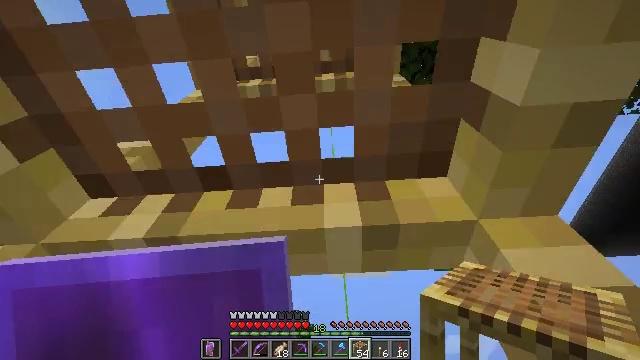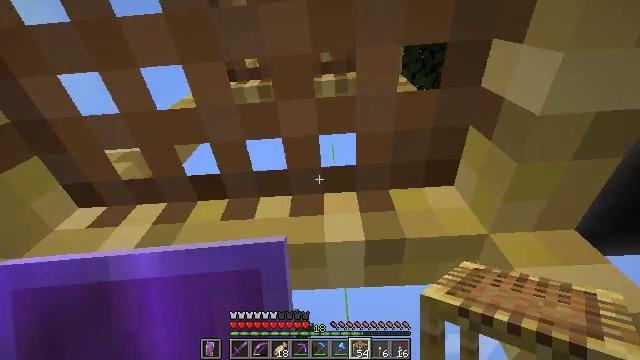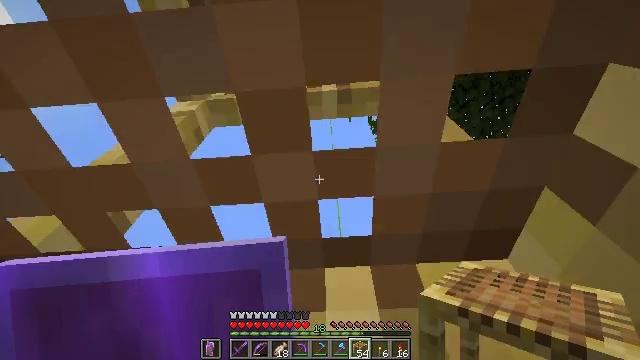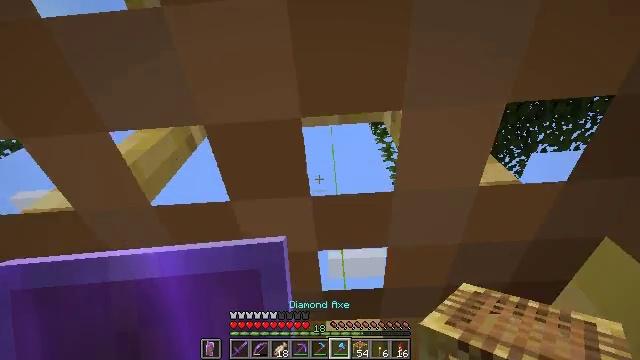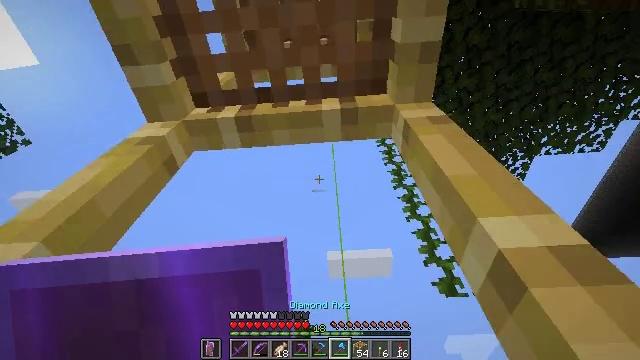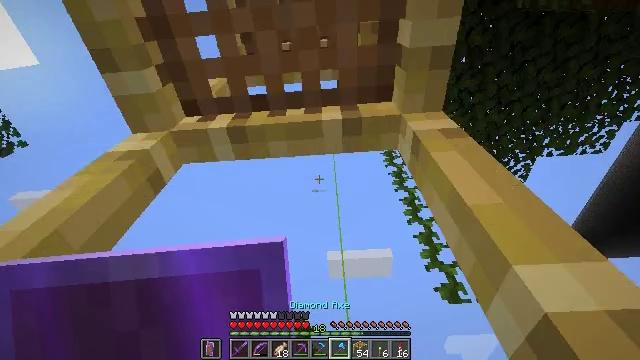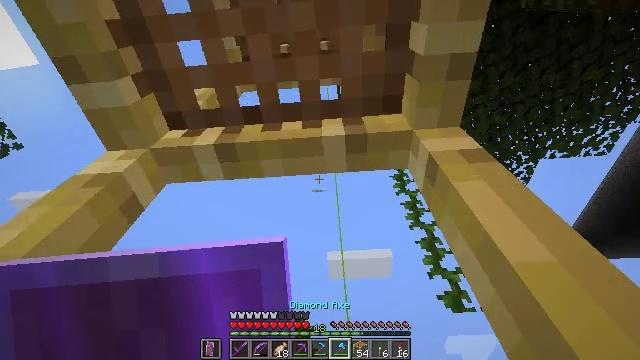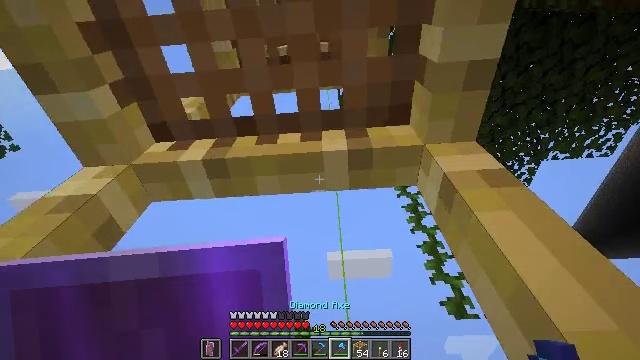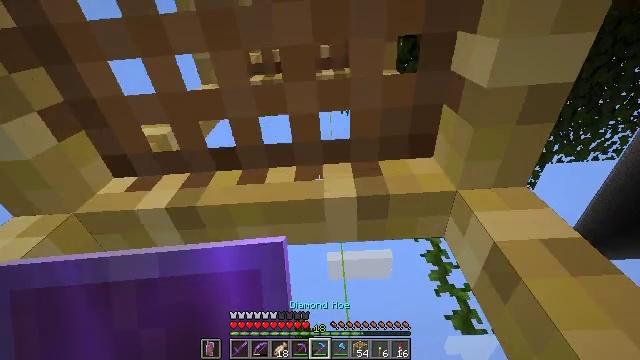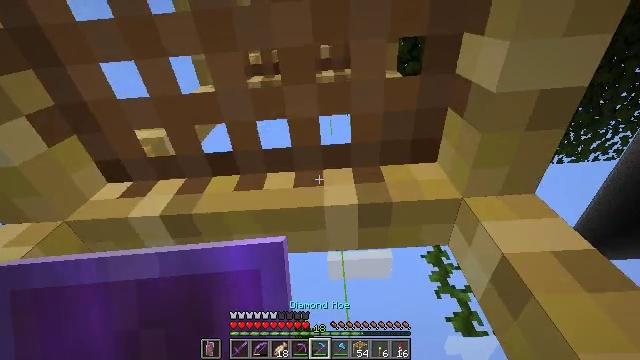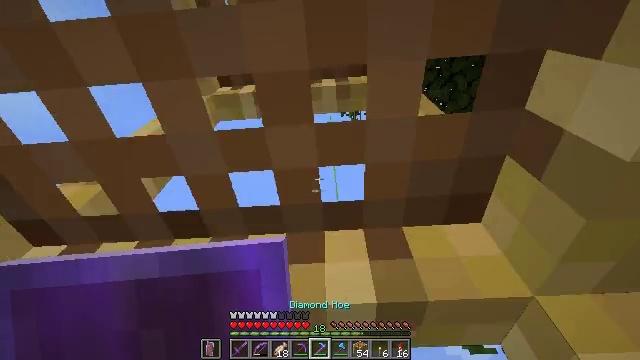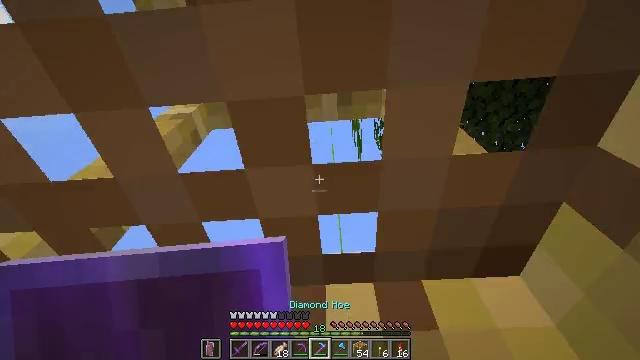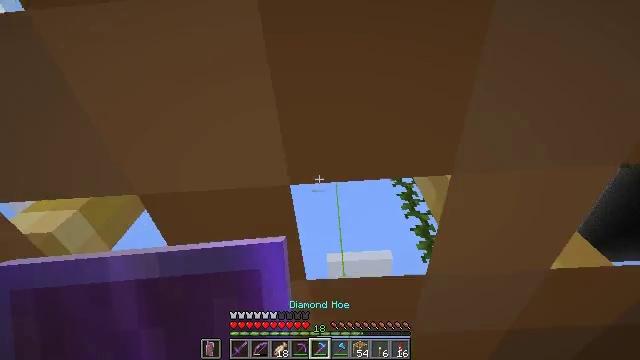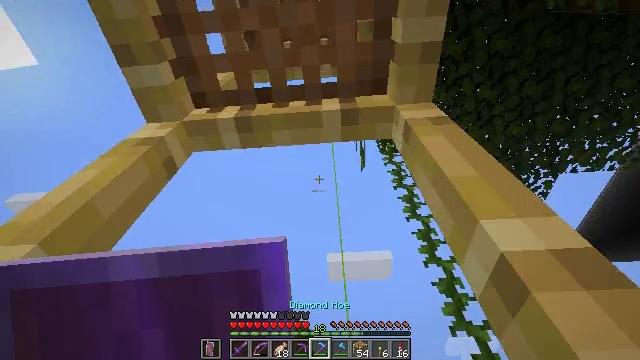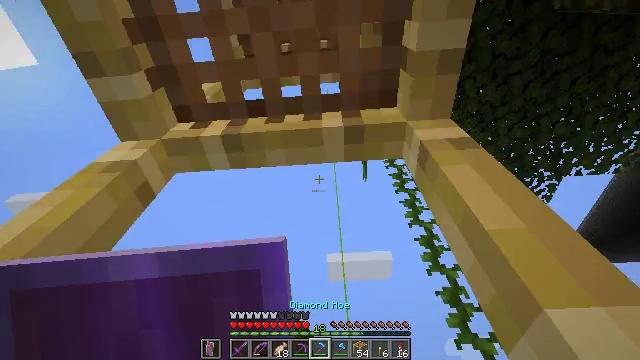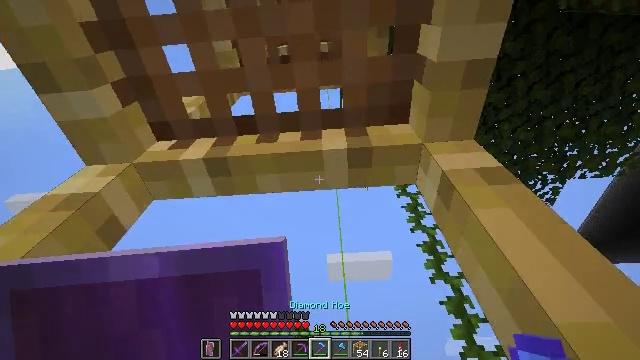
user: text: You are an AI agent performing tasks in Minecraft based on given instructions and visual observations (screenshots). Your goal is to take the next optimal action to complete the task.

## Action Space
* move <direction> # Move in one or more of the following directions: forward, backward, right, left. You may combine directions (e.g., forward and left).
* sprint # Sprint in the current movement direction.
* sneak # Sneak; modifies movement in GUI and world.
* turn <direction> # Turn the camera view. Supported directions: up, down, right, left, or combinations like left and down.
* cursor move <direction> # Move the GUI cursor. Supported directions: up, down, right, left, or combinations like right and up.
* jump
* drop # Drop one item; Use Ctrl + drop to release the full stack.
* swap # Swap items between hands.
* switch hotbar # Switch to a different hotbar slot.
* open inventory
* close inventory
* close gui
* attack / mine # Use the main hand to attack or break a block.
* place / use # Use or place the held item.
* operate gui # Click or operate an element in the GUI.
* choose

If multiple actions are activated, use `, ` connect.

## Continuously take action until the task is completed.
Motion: motion action
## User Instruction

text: Attack the jungle leaves to remove it.
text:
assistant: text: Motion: jump
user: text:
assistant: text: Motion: jump
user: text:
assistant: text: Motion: jump
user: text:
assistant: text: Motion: jump
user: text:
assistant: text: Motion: jump
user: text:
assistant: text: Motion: jump
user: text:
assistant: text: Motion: jump
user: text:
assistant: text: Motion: jump
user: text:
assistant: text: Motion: jump
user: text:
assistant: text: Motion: jump
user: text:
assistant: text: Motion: jump
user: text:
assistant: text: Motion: jump
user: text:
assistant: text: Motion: jump
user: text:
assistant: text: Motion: jump
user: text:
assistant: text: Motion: jump
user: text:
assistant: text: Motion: jump
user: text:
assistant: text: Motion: jump
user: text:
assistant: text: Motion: jump
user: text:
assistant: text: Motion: jump
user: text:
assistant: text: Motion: jump
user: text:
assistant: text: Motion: jump
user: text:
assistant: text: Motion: jump
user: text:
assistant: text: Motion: jump
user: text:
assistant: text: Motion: jump
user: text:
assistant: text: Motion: jump
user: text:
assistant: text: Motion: jump
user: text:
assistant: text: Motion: jump
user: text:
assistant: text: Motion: jump
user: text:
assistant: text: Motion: jump
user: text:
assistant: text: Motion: jump